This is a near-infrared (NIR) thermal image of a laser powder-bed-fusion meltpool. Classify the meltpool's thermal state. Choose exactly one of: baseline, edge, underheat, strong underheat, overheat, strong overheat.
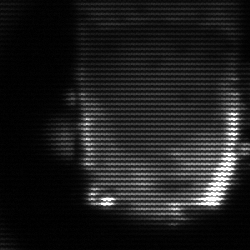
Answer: baseline